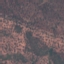
Land use / land cover: HerbaceousVegetation